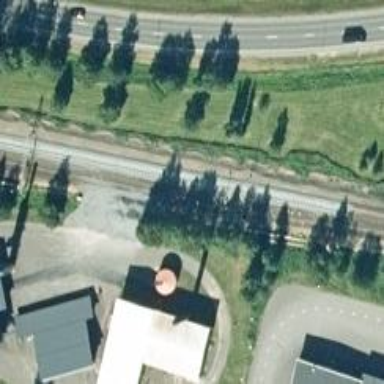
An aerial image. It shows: Siding railway line with electrified contact line for the trains.